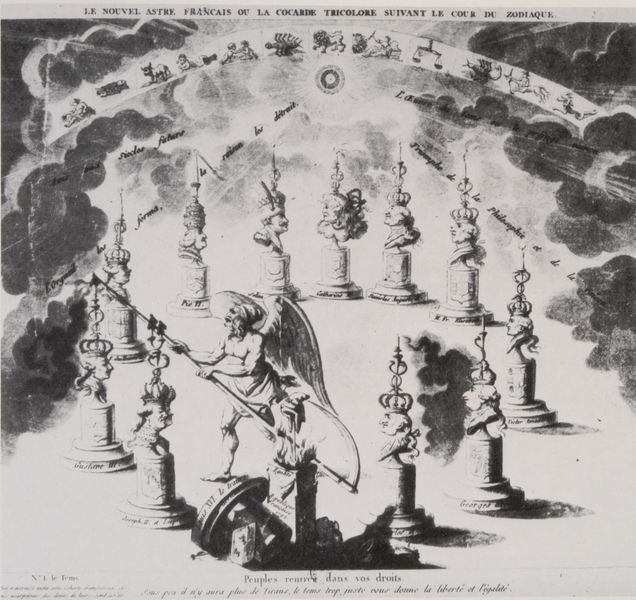
Titel: Das neue französische Gestirn
Standort: Paris
Institution: Bibliothèque Nationale.
Schlagwörter: dunkel, feuer, flügel, gott, himmel, mann, schatten, weiß, wolken, landschaft, menschen, frankreich, grau, hell, köpfe, licht, männer, schwarz, skizze, säule, säulen, zeichnung, wolke, gericht, barock, bibel, mensch, sockel, tod, tot, erde, rauch, sonne, boden, vater, person, gotik, krone, renaissance, rokoko, kreis, rund, engel, skulptur, statue, schrift, stab, studie, grafik, graphik, linien, platz, figuren, französisch, untergang, könig, karikatur, kerze, plinthe, striche, tusche, waage, strahlen, vernichtung, linie, kontur, druck, druckgraphik, schwarzweiss, radierung, stich, lithografie, seite, illustration, revolution, schwert, text, buchstabe, buchstaben, konturen, strich, beschriftung, herrscher, schach, allegorie, dämon, entwurf, esen, buchseite, apokalypse, teufel, wesen, sturz, bahn, heiliger, plan, könige, löwe, heilige, speer, stange, löschen, basis, monarchie, postament, büsten, schemen, heilig, kupferstich, stier, sternzeichen, karrekatur, auferstehung, sense, objekte, krebs, symbole, waagen, geist, kronen, plinthen, basen, podeste, aristokratie, dreifaltigkeit, boten, astrologie, astronomie, reis, tierkreis, tierkreiszeichen, gott vater, sensenmann, horoskop, cherubim, offenbahrung, zodiac, chronos, weolken, schachfiguren, atatuen, zodiak, zodiakus, zeitenwende, lgende, zerstören, der tierkreis, gottes rauch und teufels beizt, himmelszeichen, obkekt, personenw, rauch der hölle, rauch der zeit, rauch des himmels, rauch des todes, umsturz vergännis